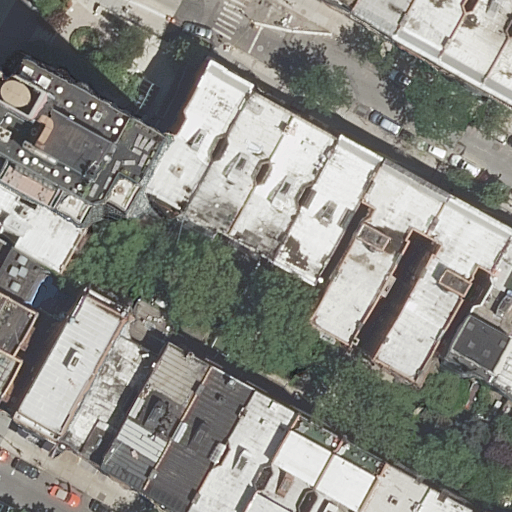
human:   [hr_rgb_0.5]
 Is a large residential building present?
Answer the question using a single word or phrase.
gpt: no

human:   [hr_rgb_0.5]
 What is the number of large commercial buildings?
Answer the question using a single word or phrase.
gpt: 0

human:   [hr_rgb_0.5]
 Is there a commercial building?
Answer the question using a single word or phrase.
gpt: no

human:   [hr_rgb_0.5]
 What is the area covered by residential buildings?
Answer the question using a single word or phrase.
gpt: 5590m2

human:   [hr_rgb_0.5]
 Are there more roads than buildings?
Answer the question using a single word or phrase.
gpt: no

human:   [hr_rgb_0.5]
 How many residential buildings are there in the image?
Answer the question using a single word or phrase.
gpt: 27

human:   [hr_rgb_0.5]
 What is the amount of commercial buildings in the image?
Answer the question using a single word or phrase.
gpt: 0

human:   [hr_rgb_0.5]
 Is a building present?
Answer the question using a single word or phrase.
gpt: yes

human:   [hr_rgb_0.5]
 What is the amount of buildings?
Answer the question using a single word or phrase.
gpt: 27

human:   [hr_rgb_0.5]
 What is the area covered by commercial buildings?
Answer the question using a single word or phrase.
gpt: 0m2

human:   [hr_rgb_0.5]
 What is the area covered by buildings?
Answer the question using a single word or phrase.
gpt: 5590m2

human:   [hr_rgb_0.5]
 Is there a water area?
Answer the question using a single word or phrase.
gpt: no

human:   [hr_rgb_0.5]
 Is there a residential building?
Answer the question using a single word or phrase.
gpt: yes

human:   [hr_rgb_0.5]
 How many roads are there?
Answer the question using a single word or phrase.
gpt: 5

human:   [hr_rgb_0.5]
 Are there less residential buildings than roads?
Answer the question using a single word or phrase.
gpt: no

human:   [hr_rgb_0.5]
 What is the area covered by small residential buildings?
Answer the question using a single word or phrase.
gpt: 331m2

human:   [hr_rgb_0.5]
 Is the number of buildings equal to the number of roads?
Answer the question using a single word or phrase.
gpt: no

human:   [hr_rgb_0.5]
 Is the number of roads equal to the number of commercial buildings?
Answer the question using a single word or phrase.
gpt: no

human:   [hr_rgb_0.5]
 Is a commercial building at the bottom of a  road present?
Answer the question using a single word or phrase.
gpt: no

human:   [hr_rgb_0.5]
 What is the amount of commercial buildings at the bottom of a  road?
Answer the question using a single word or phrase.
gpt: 0

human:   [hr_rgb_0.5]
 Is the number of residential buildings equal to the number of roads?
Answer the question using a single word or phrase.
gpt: no

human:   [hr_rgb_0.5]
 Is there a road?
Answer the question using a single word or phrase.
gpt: yes

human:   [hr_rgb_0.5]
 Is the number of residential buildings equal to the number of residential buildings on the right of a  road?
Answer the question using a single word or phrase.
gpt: no

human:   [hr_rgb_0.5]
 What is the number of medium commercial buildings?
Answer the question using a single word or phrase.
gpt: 0

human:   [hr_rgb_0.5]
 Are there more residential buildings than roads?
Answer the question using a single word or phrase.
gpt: yes

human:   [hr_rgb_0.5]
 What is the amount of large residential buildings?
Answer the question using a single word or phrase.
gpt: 0

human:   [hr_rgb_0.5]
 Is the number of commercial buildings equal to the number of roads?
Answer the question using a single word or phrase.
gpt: no

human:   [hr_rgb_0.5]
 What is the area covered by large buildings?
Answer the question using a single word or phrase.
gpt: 0m2

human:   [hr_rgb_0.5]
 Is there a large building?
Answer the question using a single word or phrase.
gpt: no

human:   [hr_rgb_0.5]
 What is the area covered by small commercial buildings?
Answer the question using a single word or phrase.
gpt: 0m2

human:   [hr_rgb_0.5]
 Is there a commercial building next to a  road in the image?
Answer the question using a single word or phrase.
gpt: no

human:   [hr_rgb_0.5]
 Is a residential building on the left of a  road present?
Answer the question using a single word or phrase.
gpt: yes

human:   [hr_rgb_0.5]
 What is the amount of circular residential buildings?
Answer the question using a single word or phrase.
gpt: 0

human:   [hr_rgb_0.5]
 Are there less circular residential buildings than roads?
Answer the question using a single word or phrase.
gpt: yes

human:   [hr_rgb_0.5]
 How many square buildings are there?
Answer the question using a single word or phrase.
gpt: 0

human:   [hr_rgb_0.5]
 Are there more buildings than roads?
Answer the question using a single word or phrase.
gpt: yes

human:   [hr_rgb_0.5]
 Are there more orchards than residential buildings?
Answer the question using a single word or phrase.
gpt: no

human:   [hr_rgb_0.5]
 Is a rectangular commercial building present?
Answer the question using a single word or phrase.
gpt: no

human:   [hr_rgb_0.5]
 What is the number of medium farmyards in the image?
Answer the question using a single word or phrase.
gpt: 0

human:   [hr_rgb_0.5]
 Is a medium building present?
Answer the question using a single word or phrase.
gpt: yes

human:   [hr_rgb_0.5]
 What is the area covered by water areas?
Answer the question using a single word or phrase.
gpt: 0m2

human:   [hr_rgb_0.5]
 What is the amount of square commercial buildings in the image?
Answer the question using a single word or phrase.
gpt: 0

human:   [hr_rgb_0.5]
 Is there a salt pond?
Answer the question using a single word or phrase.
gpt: no

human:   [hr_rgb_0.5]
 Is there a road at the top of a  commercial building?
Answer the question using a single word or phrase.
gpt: no

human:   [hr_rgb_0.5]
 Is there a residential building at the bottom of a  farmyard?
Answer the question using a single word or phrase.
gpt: no

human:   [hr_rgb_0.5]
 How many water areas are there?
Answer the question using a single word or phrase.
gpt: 0

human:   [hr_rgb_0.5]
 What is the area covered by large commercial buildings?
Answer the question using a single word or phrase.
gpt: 0m2

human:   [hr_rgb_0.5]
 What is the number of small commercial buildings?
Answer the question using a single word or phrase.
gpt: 0

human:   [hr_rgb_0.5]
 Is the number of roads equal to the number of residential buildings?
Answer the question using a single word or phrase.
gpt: no

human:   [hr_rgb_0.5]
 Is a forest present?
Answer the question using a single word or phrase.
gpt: no

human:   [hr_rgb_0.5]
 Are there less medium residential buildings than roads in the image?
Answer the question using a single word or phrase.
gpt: no

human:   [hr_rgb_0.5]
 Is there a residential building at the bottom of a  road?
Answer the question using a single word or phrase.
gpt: yes

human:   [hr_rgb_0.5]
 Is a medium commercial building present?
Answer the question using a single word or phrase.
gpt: no

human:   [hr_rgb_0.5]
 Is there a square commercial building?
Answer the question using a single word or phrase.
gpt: no

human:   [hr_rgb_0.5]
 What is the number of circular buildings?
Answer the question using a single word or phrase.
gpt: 0

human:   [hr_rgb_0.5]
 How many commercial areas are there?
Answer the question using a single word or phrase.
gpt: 0

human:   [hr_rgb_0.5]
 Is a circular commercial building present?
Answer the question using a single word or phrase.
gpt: no

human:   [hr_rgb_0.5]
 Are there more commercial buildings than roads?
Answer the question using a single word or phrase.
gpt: no

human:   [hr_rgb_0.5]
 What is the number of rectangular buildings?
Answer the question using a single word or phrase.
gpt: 10

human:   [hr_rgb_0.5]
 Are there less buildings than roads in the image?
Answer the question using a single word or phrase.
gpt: no

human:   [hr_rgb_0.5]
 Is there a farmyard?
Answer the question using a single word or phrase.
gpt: no

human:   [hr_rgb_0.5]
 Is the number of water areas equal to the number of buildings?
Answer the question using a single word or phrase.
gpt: no

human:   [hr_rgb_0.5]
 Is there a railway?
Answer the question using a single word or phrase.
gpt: no

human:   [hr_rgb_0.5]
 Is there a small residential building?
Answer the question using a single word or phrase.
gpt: yes